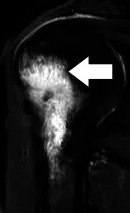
MRI of right shoulder (1) showing ill-defined area of signal abnormality involving the lateral aspect of the greater tuberosity (arrow). And a bright signal on the T2 fat-saturated images.
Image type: radiology (mri)